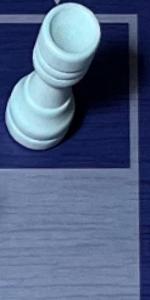
Label: Empty